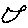
Label: fish